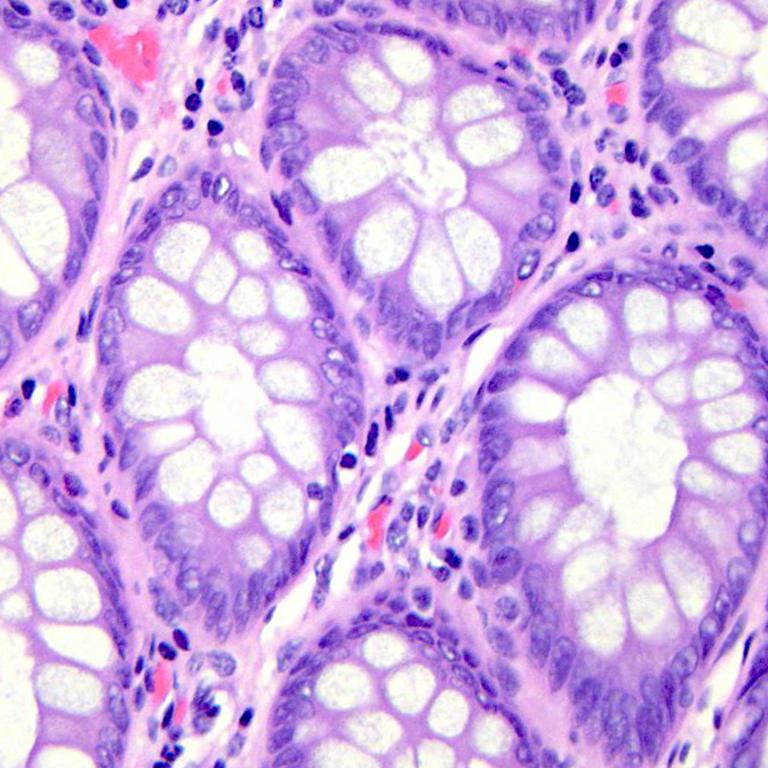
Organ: colon
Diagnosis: benign